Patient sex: M
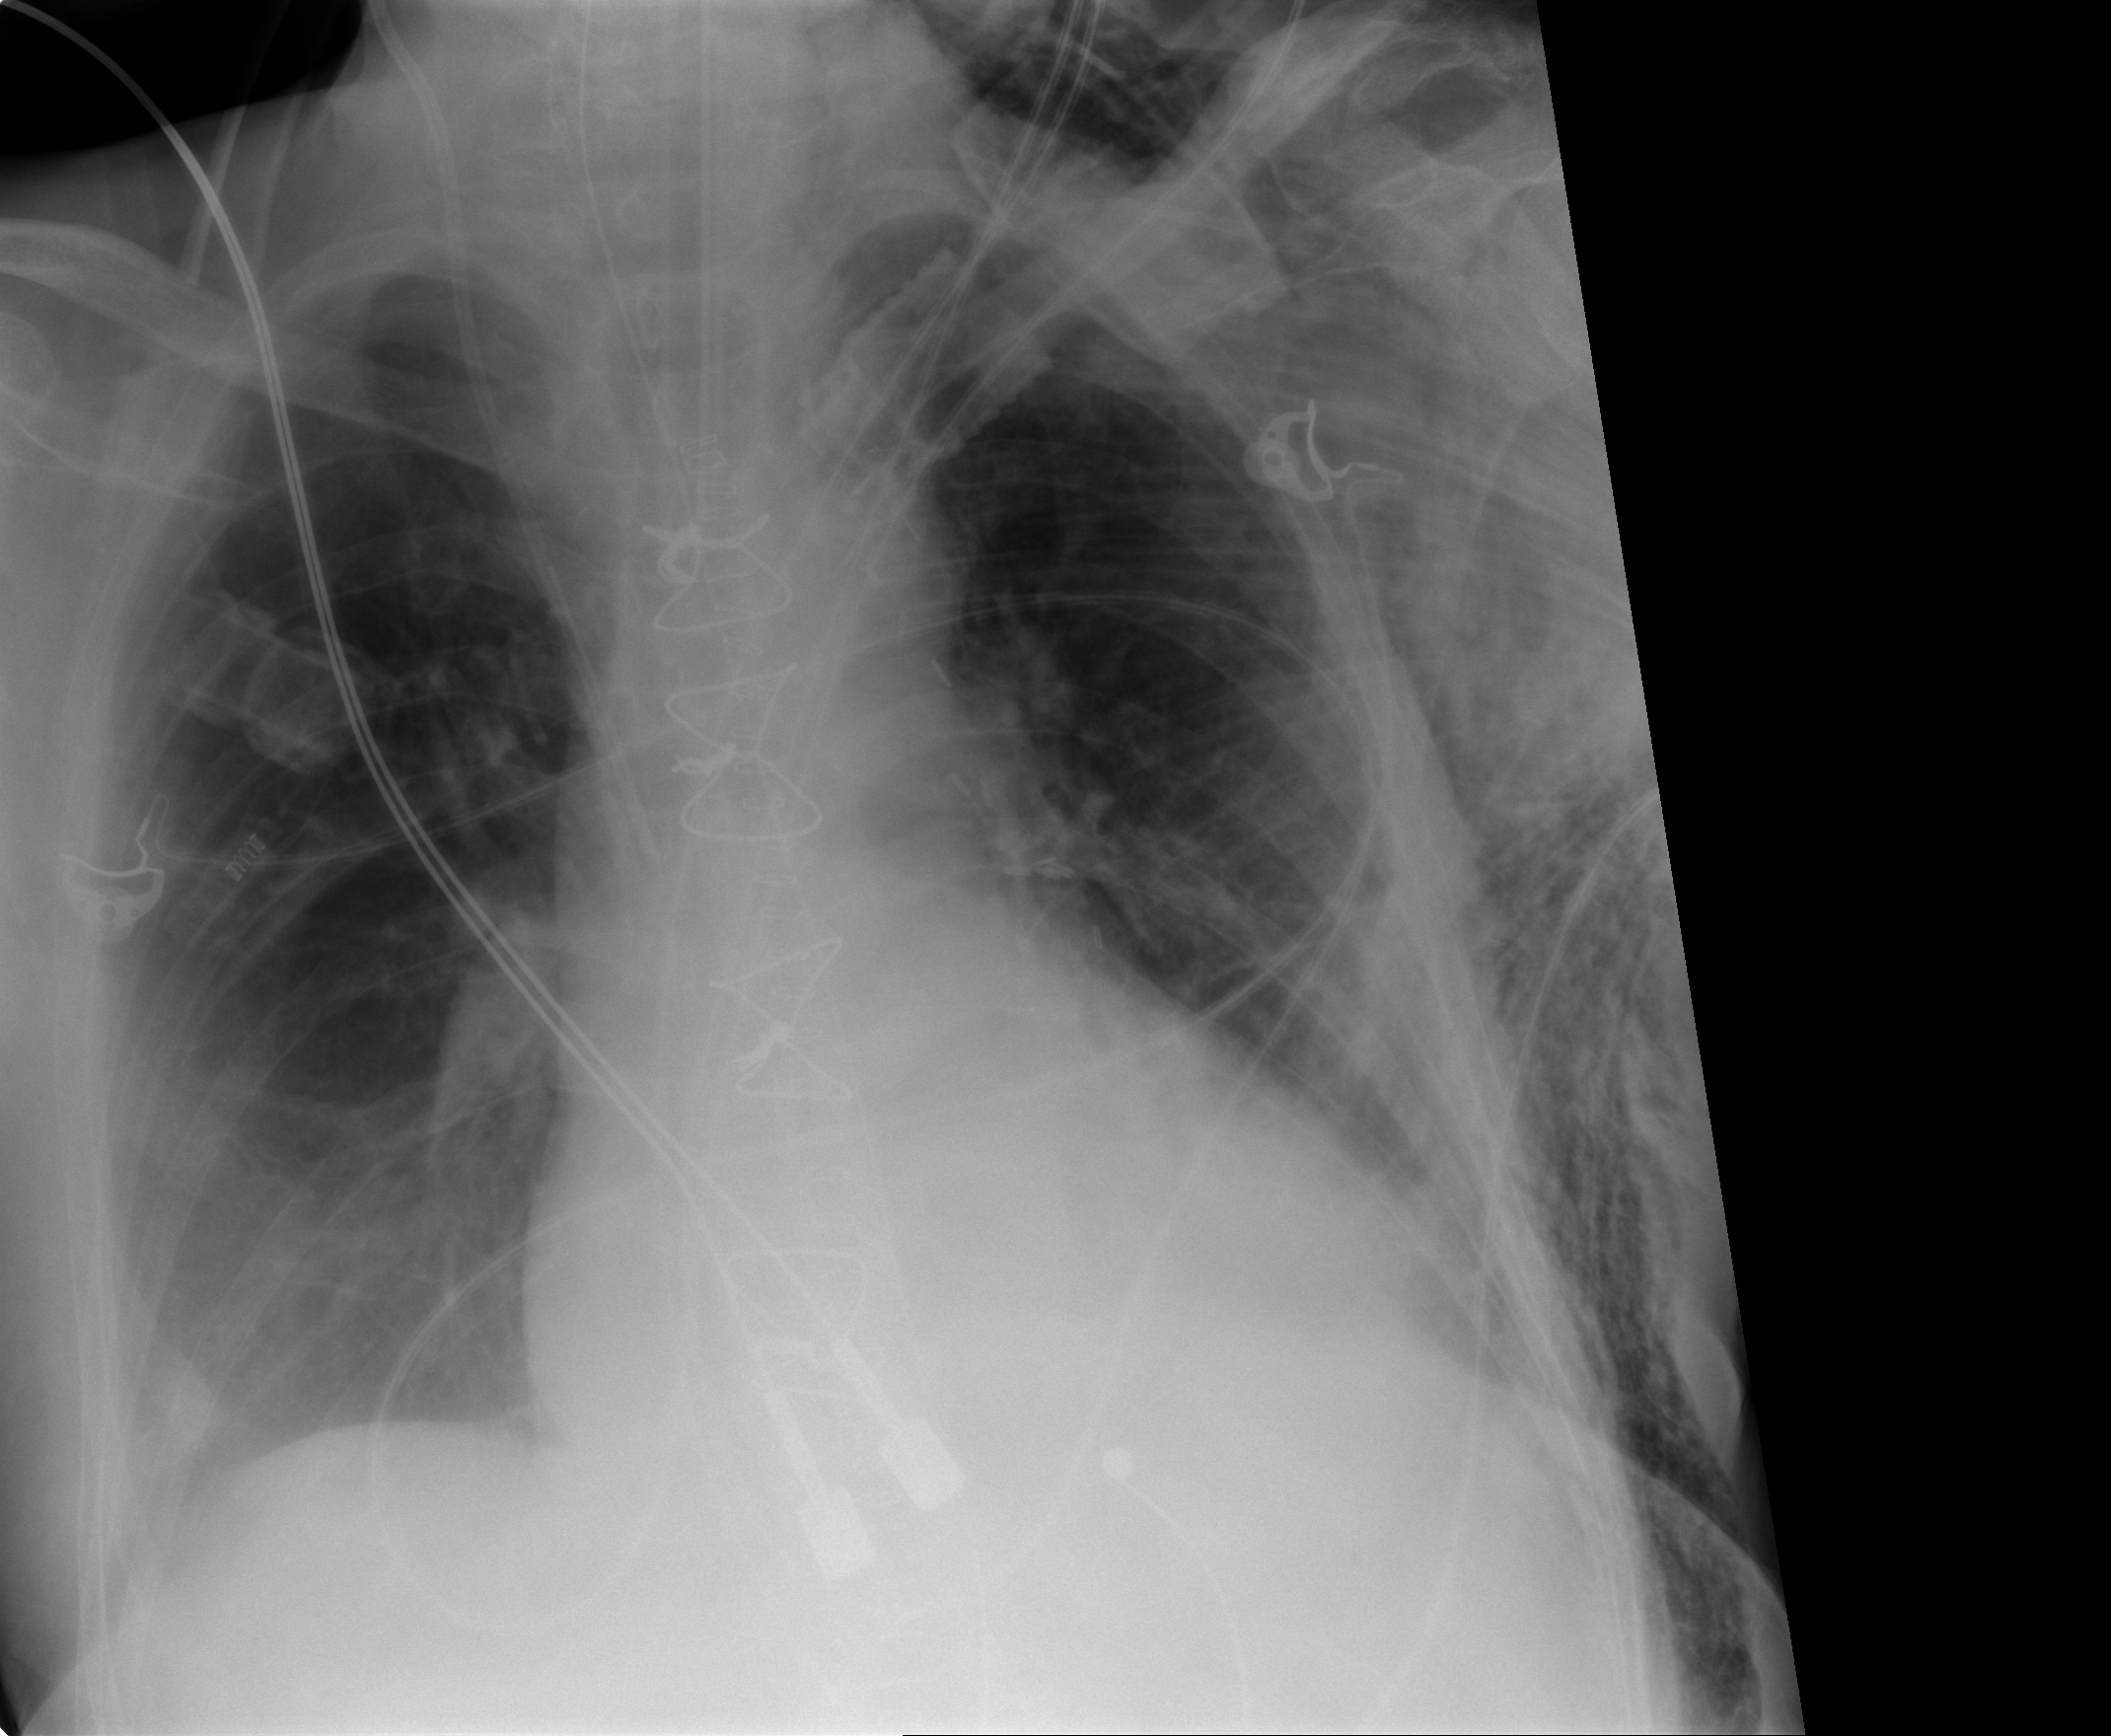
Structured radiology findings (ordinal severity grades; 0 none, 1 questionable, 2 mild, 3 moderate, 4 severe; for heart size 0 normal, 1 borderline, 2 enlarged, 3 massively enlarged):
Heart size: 2
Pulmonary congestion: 0
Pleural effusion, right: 2
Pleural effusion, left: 1
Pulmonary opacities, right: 0
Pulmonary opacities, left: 0
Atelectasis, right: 2
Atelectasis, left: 2